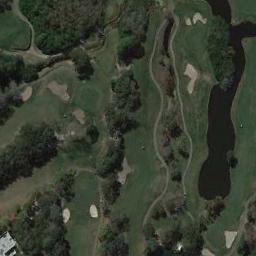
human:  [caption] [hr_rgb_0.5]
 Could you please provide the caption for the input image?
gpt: There are many trees near the golf course .

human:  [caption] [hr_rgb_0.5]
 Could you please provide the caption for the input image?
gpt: There are several bunkers and lakes and a few paths and many trees on a large green lawn on the golf course .

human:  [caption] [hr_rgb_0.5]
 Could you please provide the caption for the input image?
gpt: There are three large bunkers and two paths .

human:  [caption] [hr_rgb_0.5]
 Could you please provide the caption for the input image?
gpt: The golf course has a lake, Some fairways, Roads, Barrier trees and sandpits .

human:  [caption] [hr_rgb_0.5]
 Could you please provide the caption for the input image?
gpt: There are some bunkers and river on the golf course .